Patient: sex M, age 57
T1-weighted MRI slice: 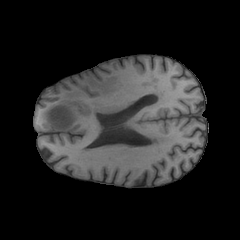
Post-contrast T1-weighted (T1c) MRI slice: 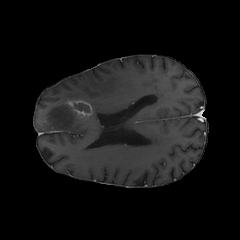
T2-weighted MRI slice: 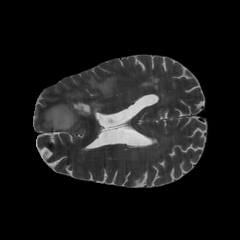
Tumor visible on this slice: yes
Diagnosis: Glioblastoma, IDH-wildtype
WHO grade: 4